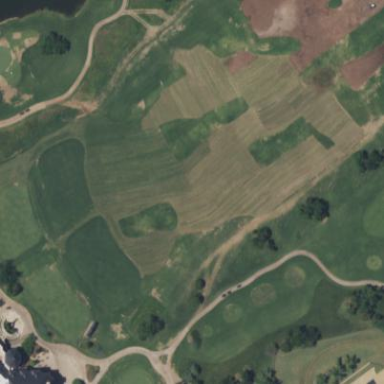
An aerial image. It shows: Grassy area designated as driving range for golf.